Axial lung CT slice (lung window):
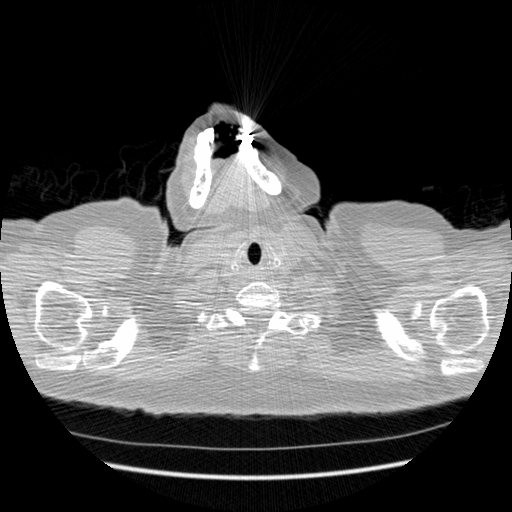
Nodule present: no